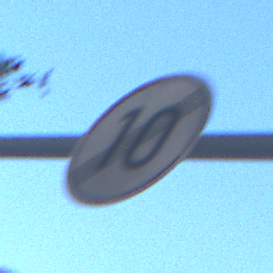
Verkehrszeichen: EndeGeschwindigkeit10
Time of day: SunriseSunset
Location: Outdoor (Urban)
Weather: Clear
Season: NotSpecified
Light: Natural